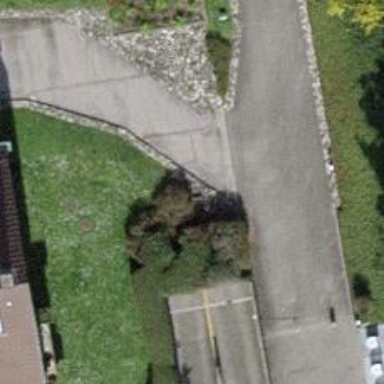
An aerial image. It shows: Parking aisle under tunnel.